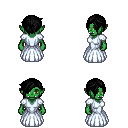
a pixel art fantasy rpg character, female body template, orc, green skin, underdress, gold greaves, black pixie cut hairstyle, four views (front, back, left, right), 2x2 character sprite sheet, small pixel art, hard edges, no anti-aliasing